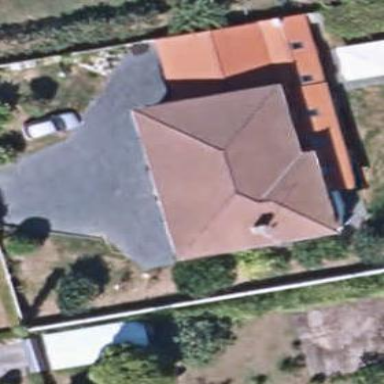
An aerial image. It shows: Simple house.